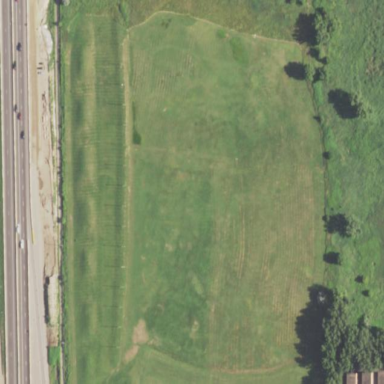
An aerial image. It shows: Golf pitch.